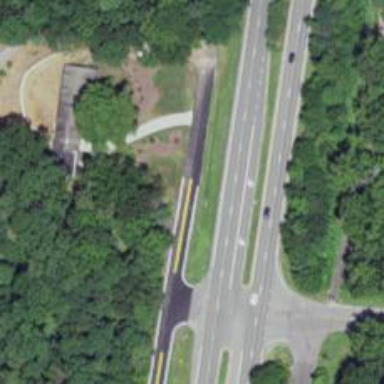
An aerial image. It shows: Asphalt trunk highway classified as expressway.